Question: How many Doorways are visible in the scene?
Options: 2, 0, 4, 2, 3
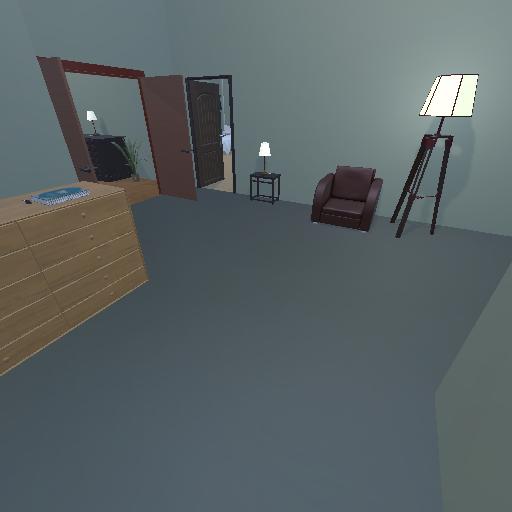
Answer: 2